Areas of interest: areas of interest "99 Inn"
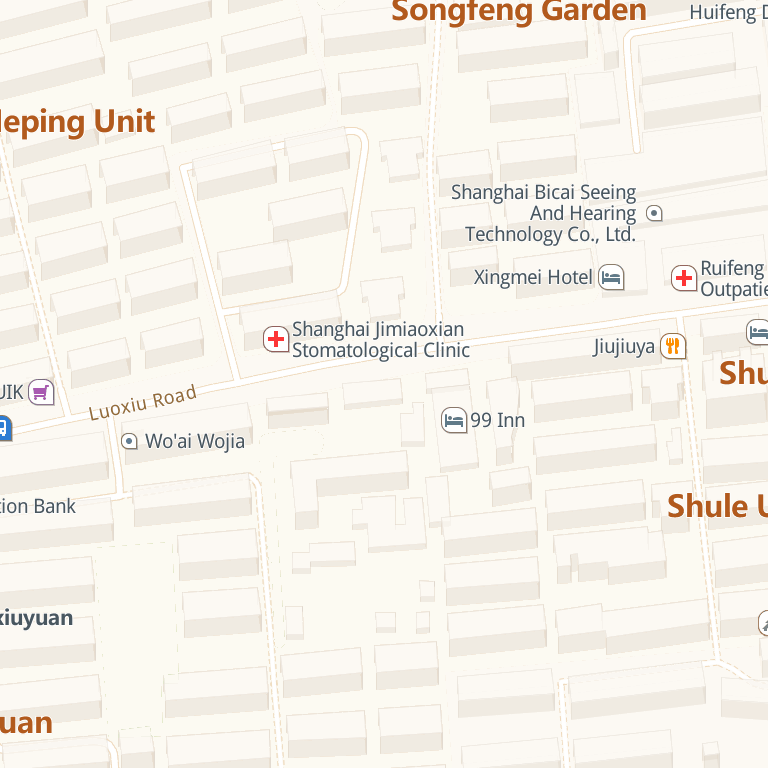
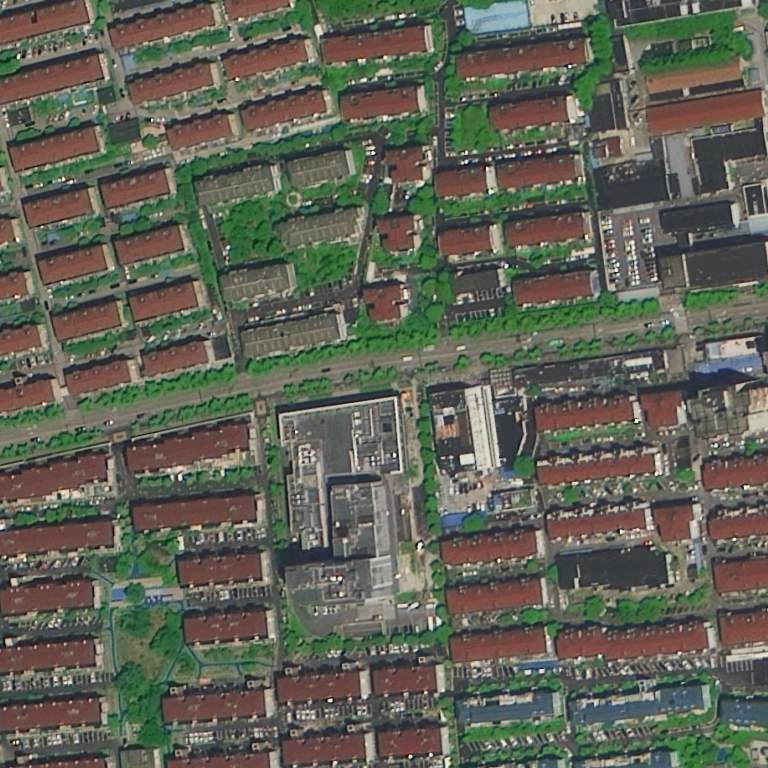